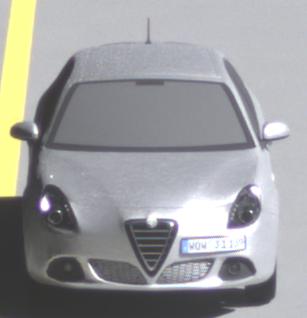
Make: Alfa Romeo
Model: Giulietta 1.4 TB 16V
Detailed model: Giulietta (940)
Model produced from: 2010/05
Model produced until: 2013/03
Doors: 5
Color: white
Road condition: wet road
Daytime: midday
Contrast: high contrast